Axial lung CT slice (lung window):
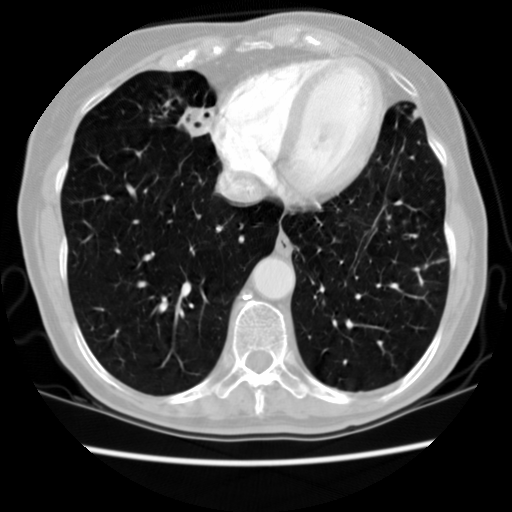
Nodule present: no